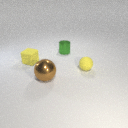
large brown metal sphere in front of small green metal cylinder